Field crop: maize
Growth stage: 2
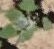
Species: chenopodium